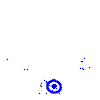
Particle: electron